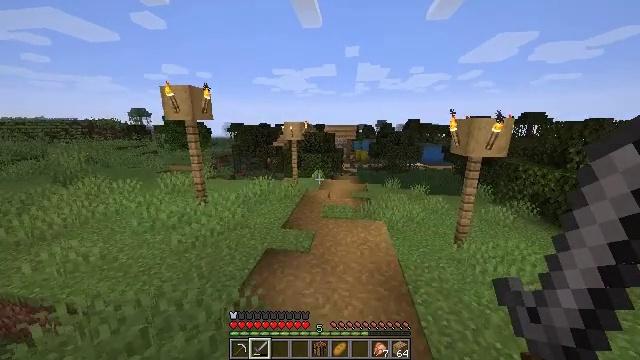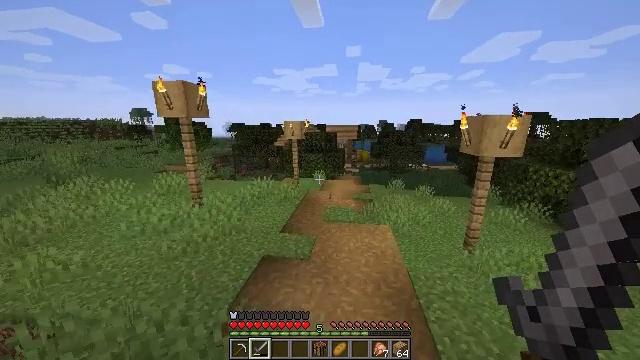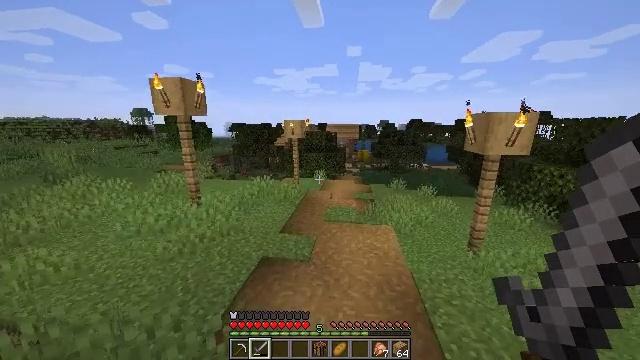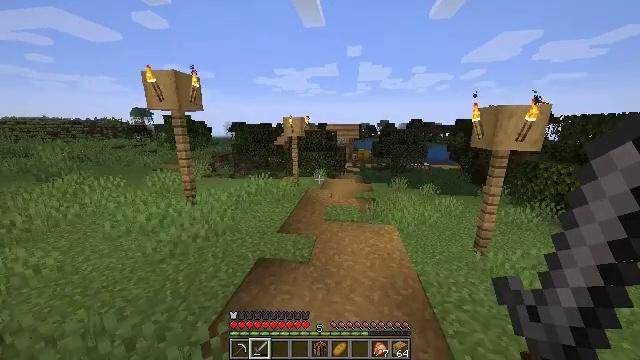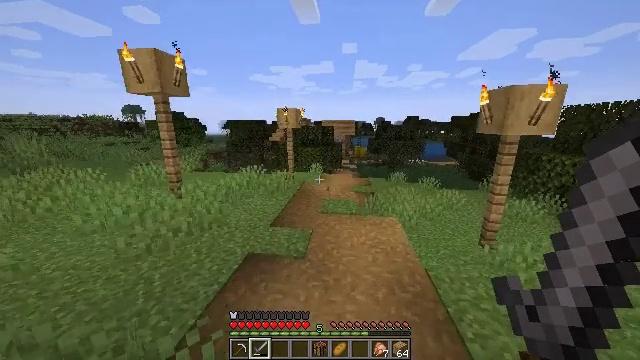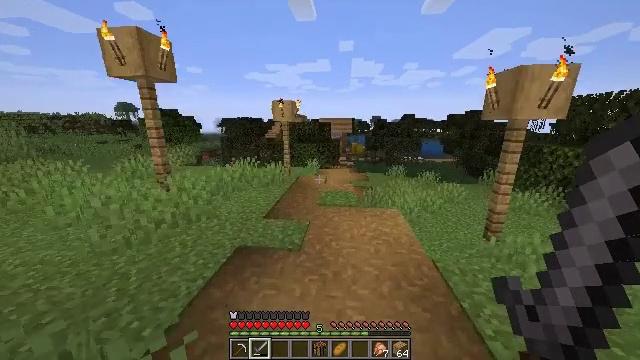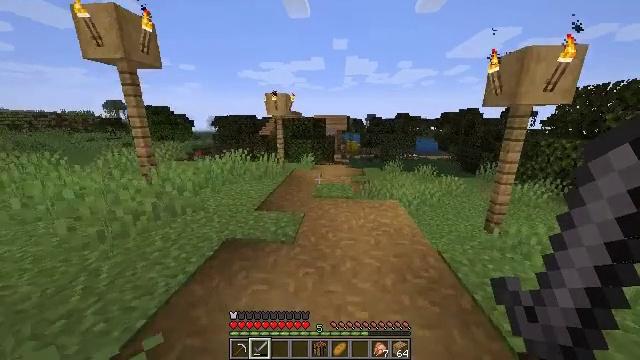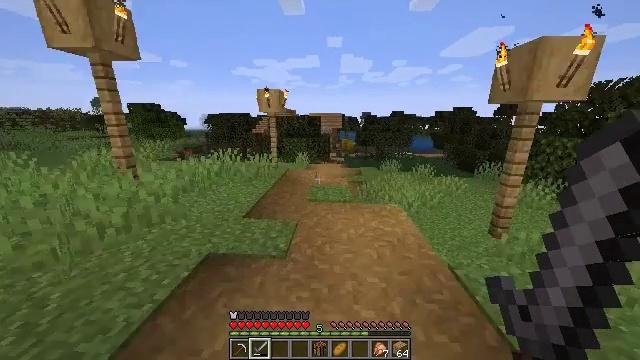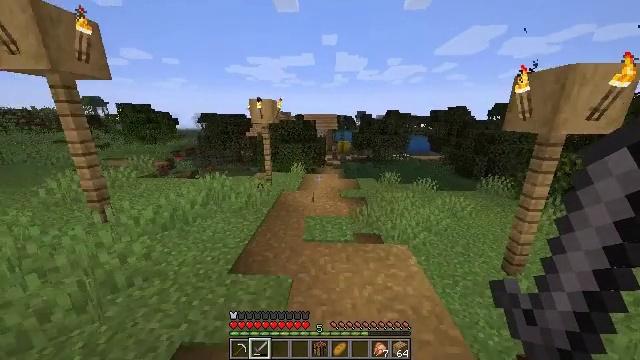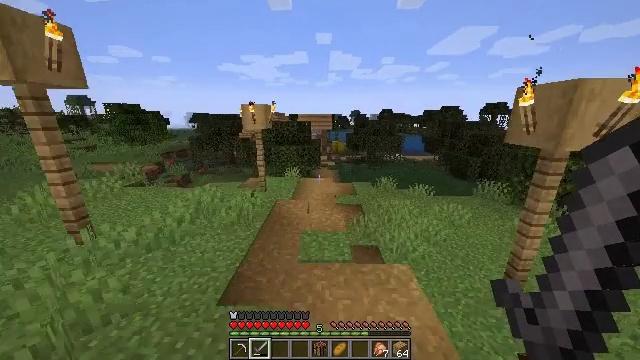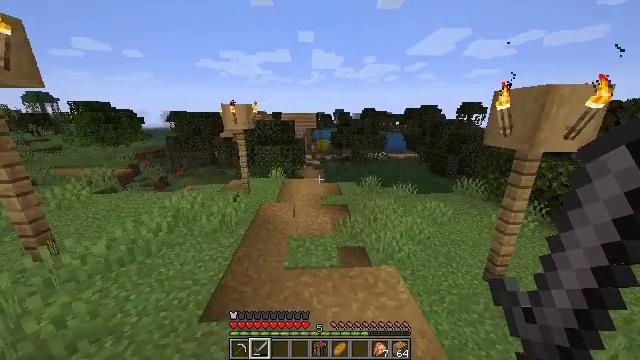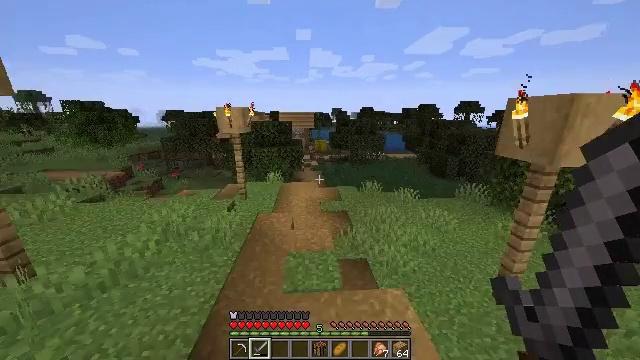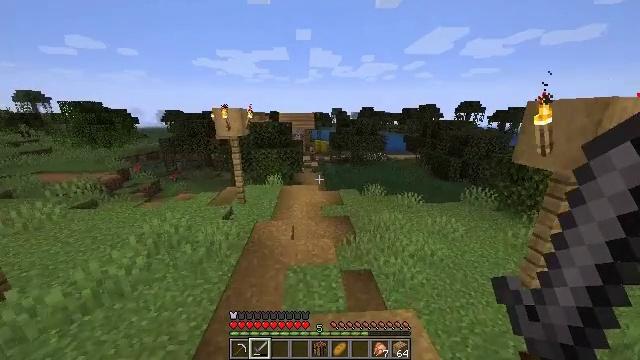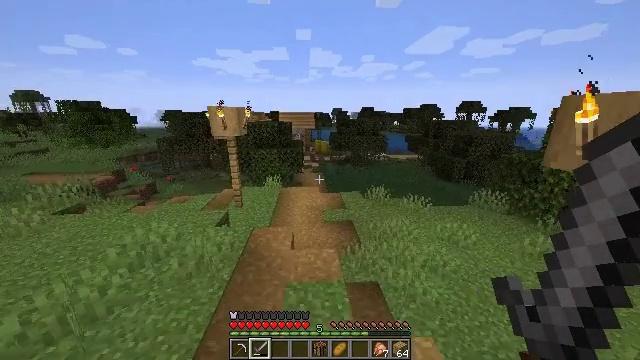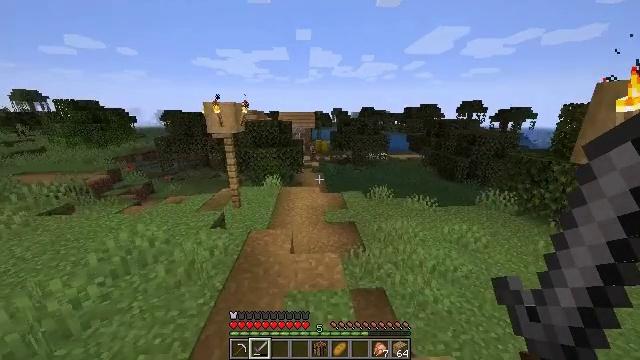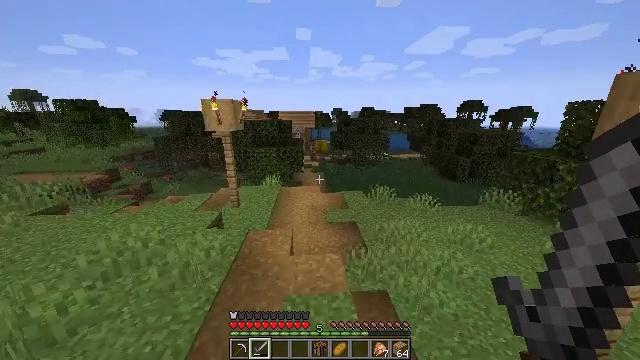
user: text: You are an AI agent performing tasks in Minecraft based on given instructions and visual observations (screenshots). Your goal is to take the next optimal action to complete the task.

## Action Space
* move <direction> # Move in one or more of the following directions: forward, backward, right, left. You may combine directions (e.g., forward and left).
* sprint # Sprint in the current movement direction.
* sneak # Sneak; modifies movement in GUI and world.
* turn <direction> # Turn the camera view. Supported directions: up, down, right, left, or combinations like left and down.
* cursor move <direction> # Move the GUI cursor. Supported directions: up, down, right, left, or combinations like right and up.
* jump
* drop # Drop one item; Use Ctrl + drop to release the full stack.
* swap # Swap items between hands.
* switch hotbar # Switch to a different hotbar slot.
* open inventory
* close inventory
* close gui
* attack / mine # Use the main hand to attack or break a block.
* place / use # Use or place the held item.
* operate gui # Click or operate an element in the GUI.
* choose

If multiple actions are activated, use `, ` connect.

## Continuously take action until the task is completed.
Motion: motion action
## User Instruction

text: Kill mobs.
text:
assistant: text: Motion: move forward, sprint, jump
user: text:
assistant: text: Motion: move forward, sprint, jump
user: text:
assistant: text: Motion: move forward, sprint, jump
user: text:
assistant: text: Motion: move forward, sprint, turn right, jump
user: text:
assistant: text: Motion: move forward, sprint, jump
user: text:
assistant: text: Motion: move forward, sprint, turn right, jump
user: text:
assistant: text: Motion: move forward, sprint, turn right, jump
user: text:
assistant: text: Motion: move forward, sprint, turn right, jump
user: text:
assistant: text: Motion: move forward, sprint, turn right, jump
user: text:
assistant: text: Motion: move forward, sprint, turn right, jump
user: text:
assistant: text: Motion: move forward, sprint, jump
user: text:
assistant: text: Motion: move forward, sprint, jump
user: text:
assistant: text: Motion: move forward, sprint, jump
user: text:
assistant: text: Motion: move forward, sprint, jump
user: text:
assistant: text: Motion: move forward, sprint, jump
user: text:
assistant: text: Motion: move forward, sprint, jump
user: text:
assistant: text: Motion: move forward, sprint, jump
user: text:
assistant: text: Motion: move forward, sprint, jump
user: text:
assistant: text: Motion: move forward, sprint, jump
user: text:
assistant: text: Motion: move forward, sprint, jump
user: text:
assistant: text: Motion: move forward, sprint, jump
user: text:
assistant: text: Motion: move forward, sprint, jump
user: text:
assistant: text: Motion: move forward, sprint, jump
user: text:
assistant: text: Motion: move forward, sprint, jump
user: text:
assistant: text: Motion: move forward, sprint, jump
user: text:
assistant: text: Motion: move forward, sprint, jump
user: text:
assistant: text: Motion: move forward, sprint, jump
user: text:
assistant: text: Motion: move forward, sprint, jump
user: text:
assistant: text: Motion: move forward, sprint, jump
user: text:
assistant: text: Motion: move forward, sprint, jump